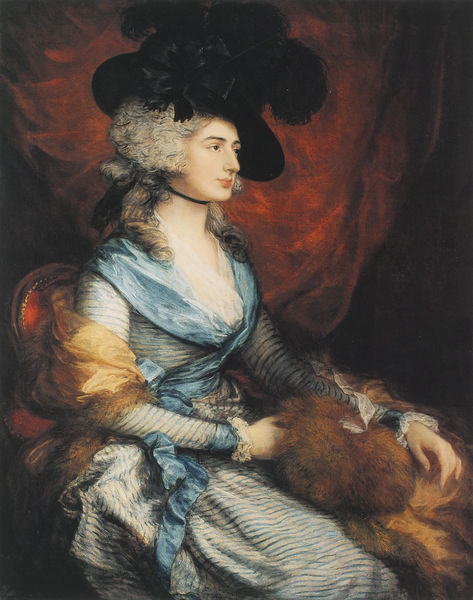
Titel: Mrs Siddons
Künstler: Thomas Gainsborough
Institution: London, National Gallery
Schlagwörter: blau, hand, schatten, umhang, weiß, sitzen, ausschnitt, braun, brust, busen, frankreich, frau, frisur, grau, haar, hut, kleid, licht, mund, nase, profil, schwarz, stuhl, blick, dame, rot, schal, tuch, schleife, jacke, arm, augen, barock, federn, pelz, spitze, hände, portrait, porträt, vorhang, auge, haare, sessel, stoff, adel, augenbrauen, locken, fell, perücke, romantik, gestreift, streifen, dreiviertel, bürger, sitzfigur, geringelt, fuchs, muff, pelzmantel, portät, perrücke, mmermannhut